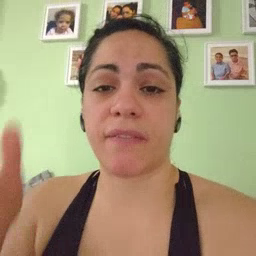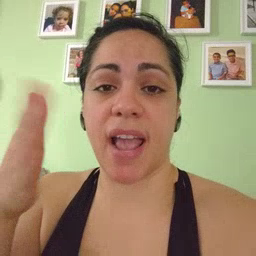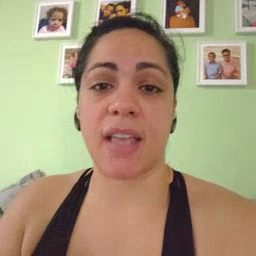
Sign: flag